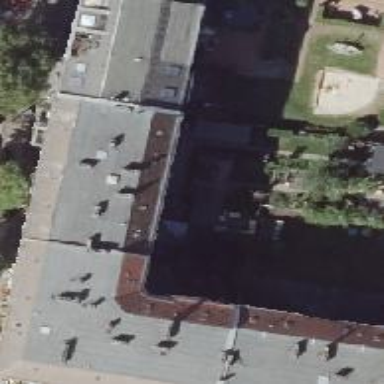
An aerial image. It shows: Building consisting of apartments with double saltbox roof shape.